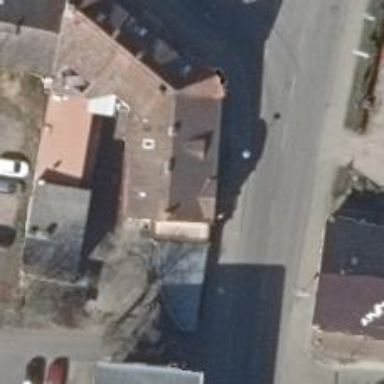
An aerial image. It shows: Cafe.